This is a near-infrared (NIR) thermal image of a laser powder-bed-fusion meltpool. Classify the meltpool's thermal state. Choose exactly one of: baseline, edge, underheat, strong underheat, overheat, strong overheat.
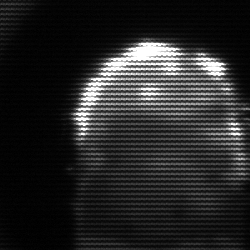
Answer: baseline